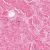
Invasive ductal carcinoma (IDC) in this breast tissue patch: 0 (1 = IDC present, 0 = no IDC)